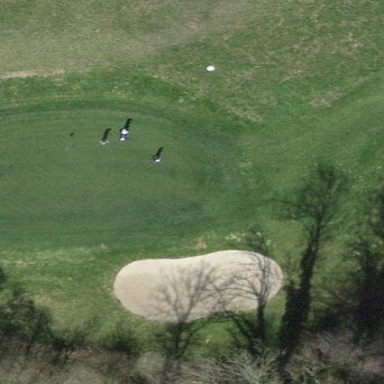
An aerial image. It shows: Grassy area designated as golf fairway.